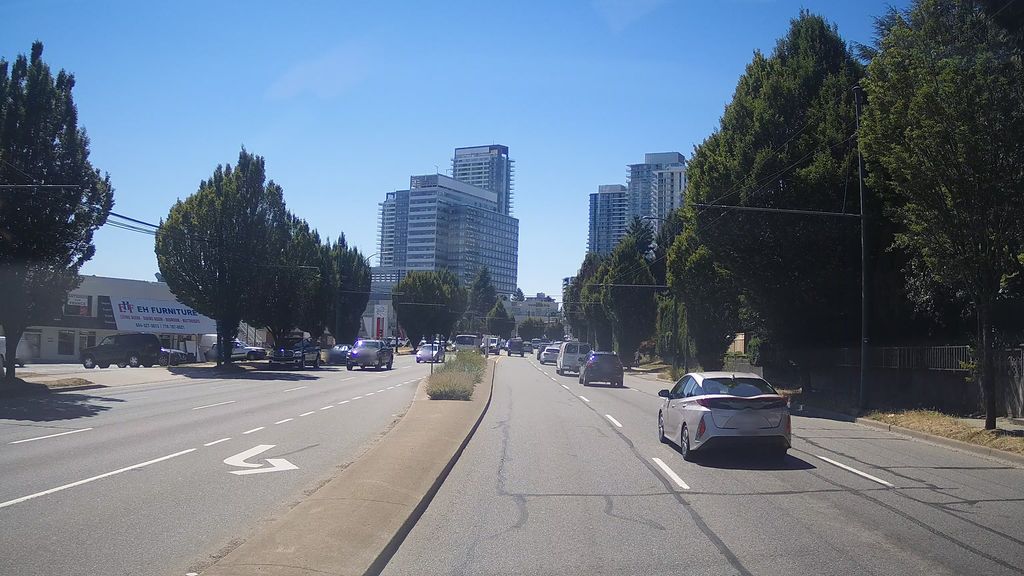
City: vancouver